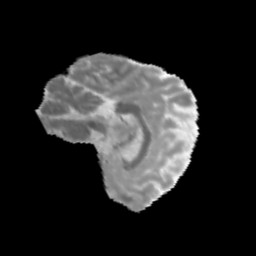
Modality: MD
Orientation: sagittal
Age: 12
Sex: male
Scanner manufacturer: siemens
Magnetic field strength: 3 T
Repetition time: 3.8 s
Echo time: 0.07 s